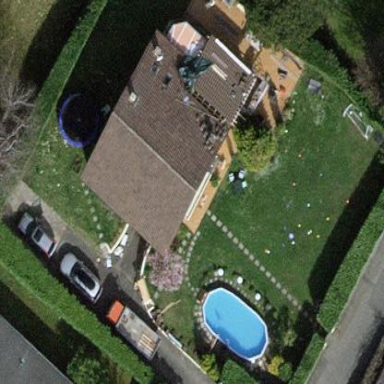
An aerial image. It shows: Garden surrounded by fence.